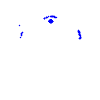
Particle: kaon